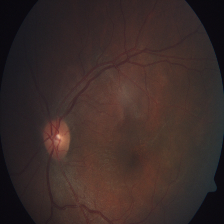
Diabetic retinopathy grade: Severe